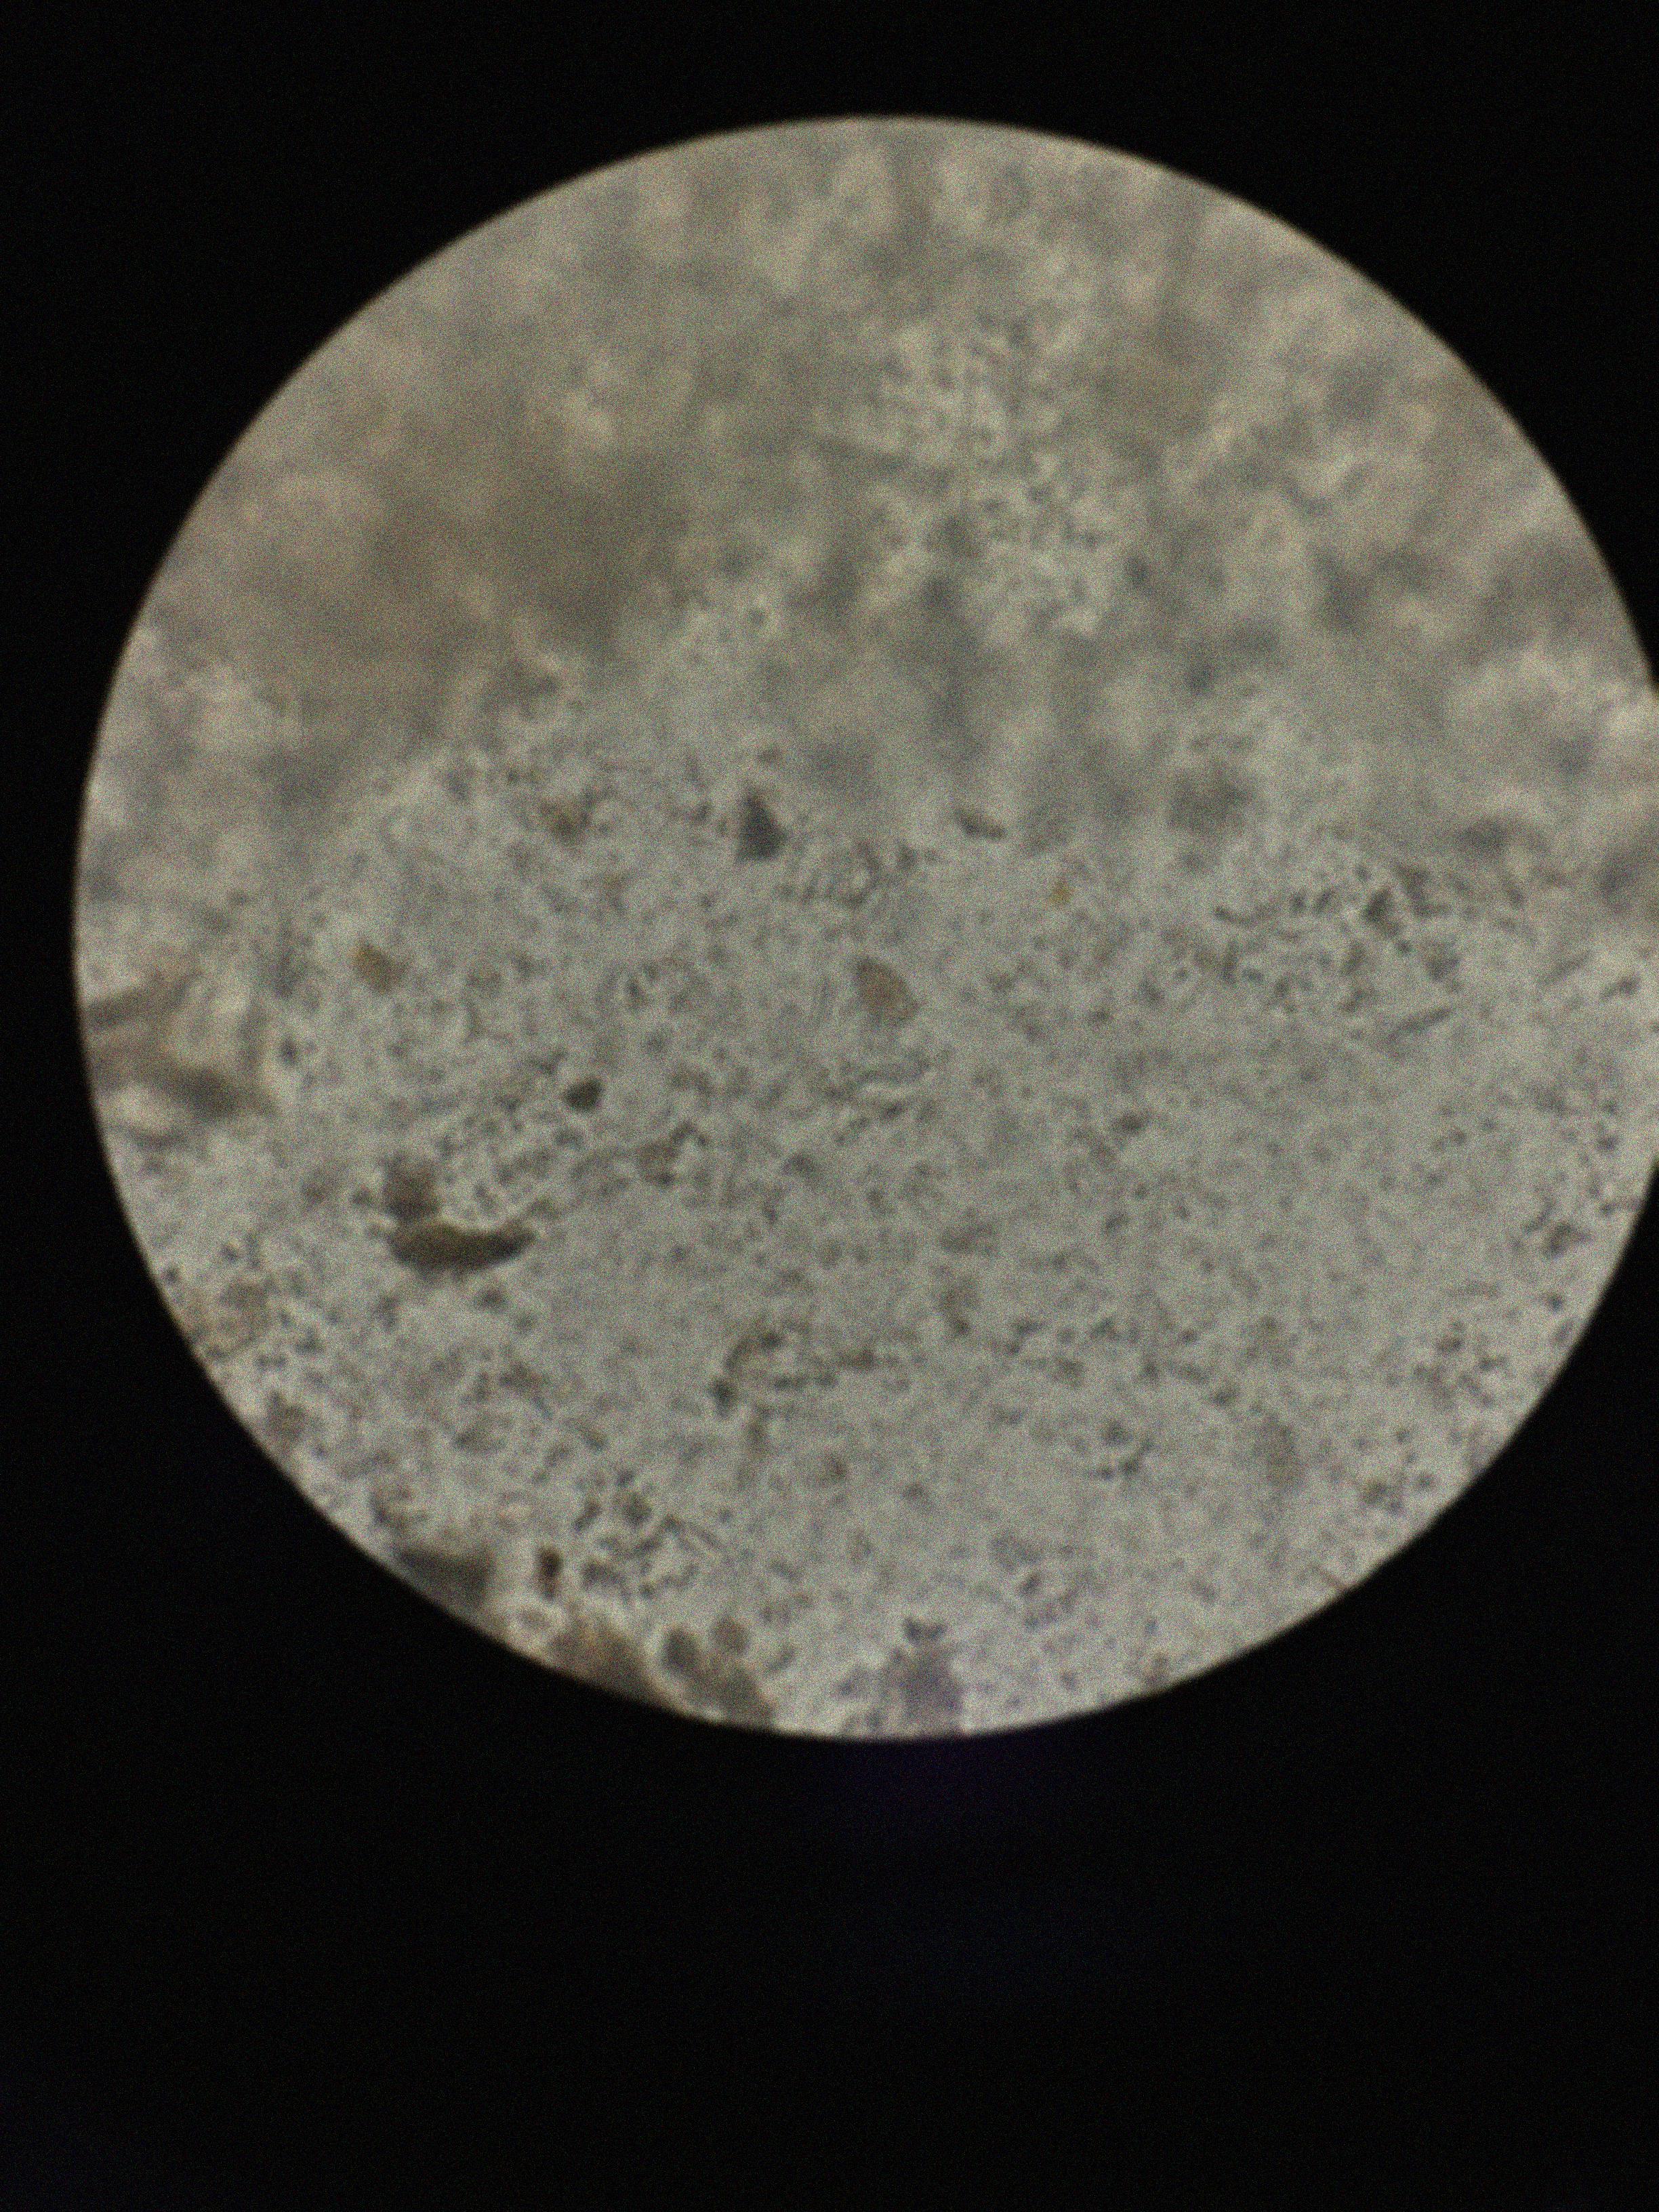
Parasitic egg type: Opisthorchis viverrine